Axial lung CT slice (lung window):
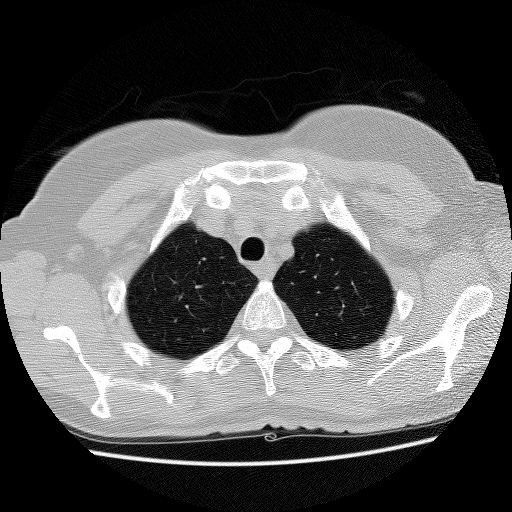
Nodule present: no